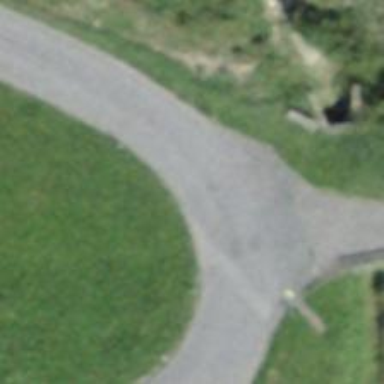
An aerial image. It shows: Unclassified road.